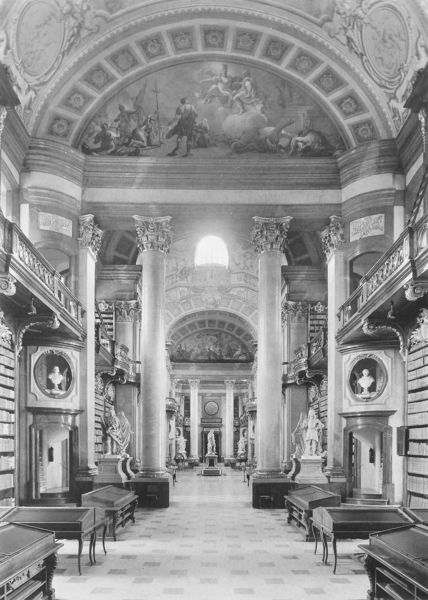
Titel: Hofbibliothek in Wien
Künstler: Johann Bernhard Fischer von Erlach
Standort: Wien, Hofbibliothek (EU - AUT)
Schlagwörter: gemälde, weiß, fenster, licht, marmor, pfeiler, schwarz, säule, säulen, tisch, malerei, muster, wand, architektur, bild, innenraum, kirche, boden, interieur, decke, skulptur, bücher, bogen, italien, saal, figuren, rundbogen, kuppel, büste, ornamente, wandmalerei, halle, foto, nische, kolonnade, buch, architrav, kapitell, skulpturen, statuen, voluten, grab, ionisch, fluchtpunkt, fresken, bibliothek, fresko, museum, sekretär, büsten, korinthisch, deckenmalerei, arkantus, vierung, lünette, lunette, spolien, vitrinen, grablege, spinett, mueseum, fenbster